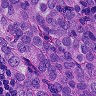
Metastatic tissue present: yes